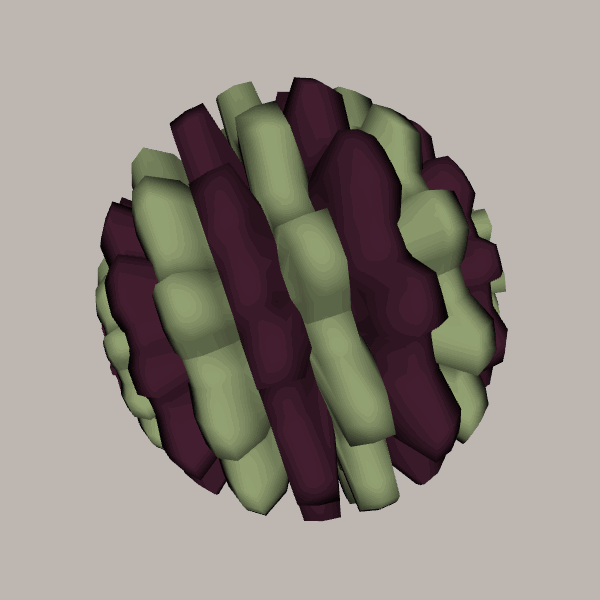
Background: light